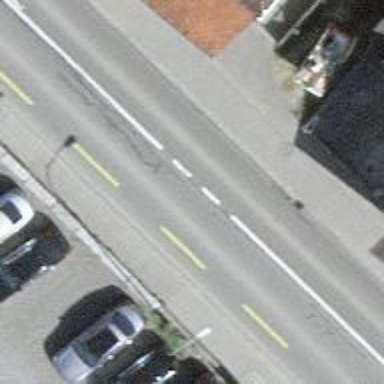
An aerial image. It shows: There is primary highway with cycle track on the left side.